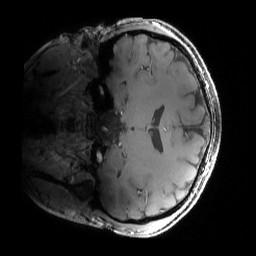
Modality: MP2RAGE
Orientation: coronal